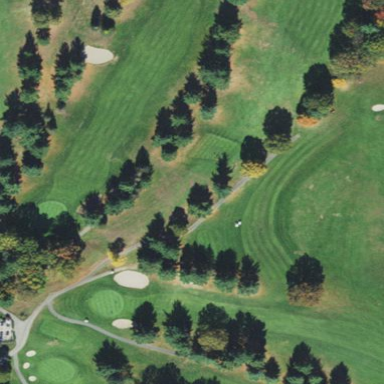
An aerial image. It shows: Golf fairway surrounded by grass.